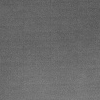
Atmospheric dust classification: dusty